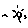
Label: sun